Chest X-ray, AP view. Patient: 47 years old, sex F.
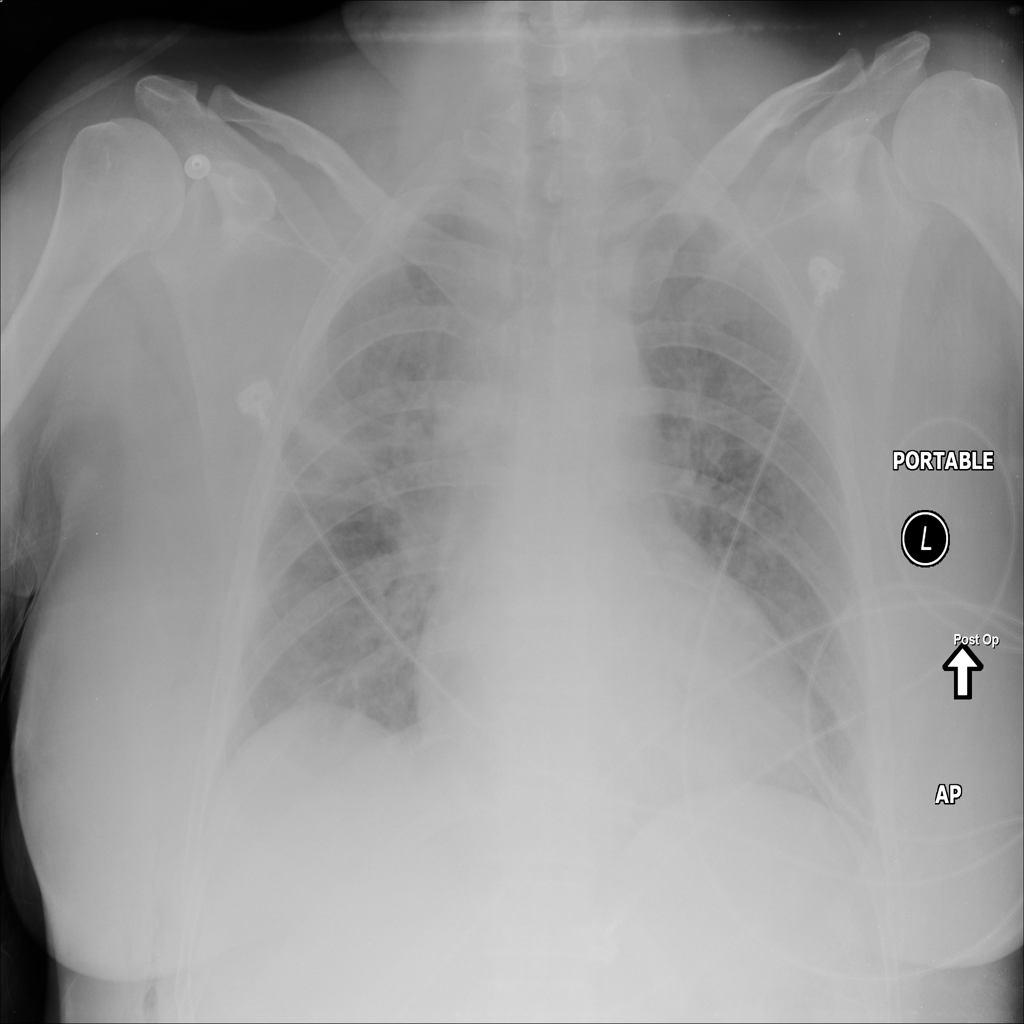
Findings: Atelectasis, Edema, Infiltration